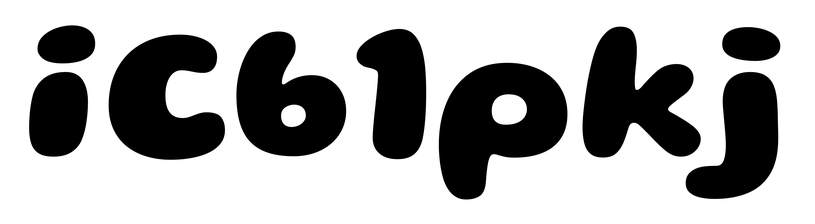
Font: Gluten_ExtraBold